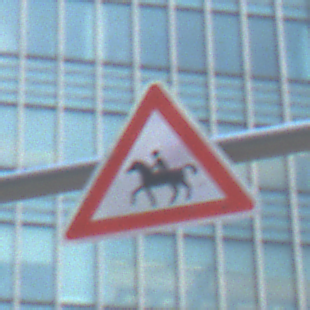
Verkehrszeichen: ReiterRechts
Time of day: MorningAfternoon
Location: Outdoor (Urban)
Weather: PartlyCloudy
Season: NotSpecified
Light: Natural